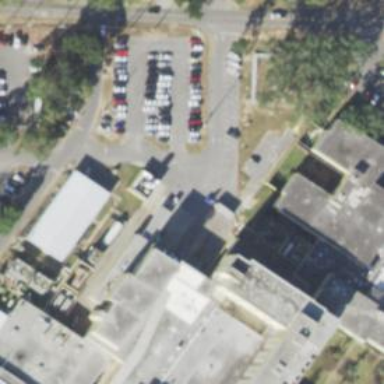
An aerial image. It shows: Parking space.